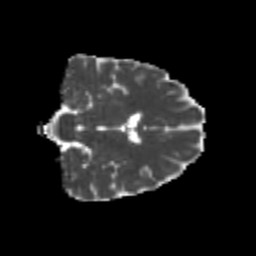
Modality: MD
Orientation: coronal
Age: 24
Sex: female
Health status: healthy
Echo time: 0.074 s